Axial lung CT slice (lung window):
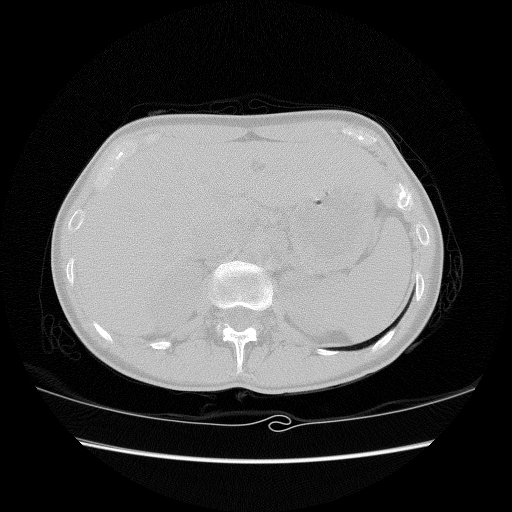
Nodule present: no